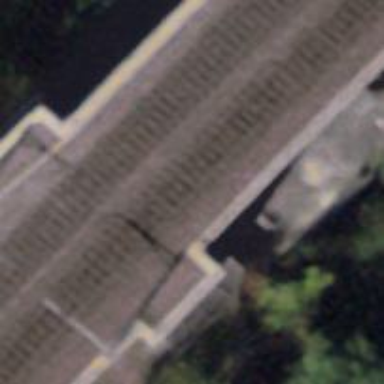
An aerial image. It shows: Bridge with electrified rail tracks and contact line.